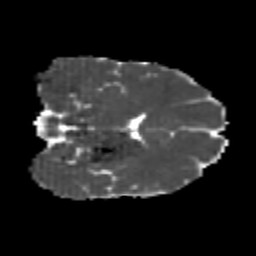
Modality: MD
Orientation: coronal
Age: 25
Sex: female
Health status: healthy
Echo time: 0.074 s